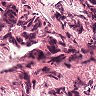
Metastatic tissue present: yes